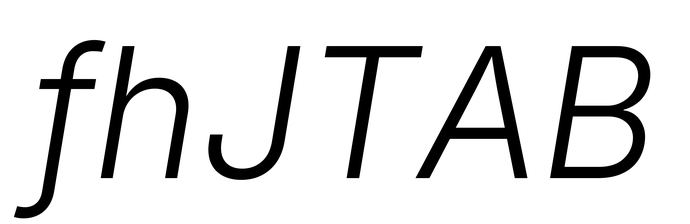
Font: Inter-Italic_Light_Italic